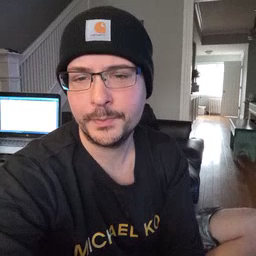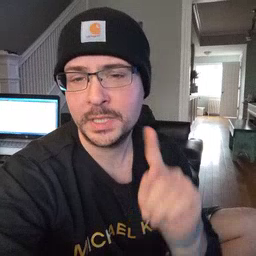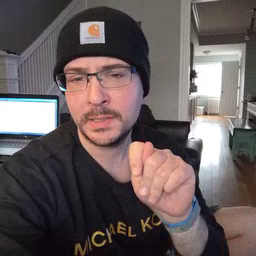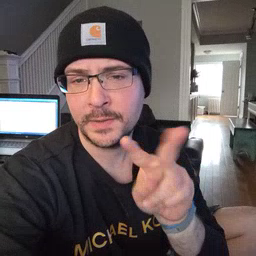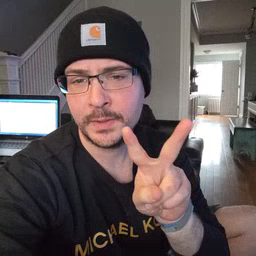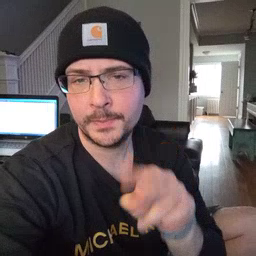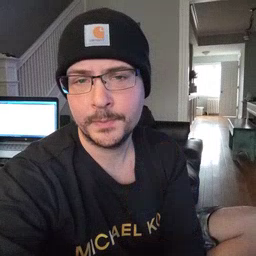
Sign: TV